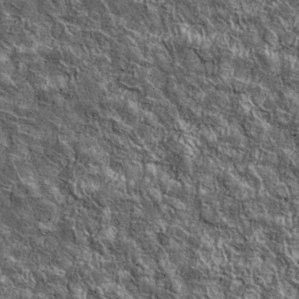
Label: non_frost